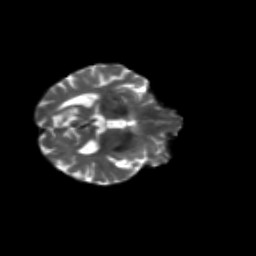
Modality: T2w
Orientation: axial
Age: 77
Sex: female
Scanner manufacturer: siemens
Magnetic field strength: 3 T
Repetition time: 4.71 s
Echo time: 0.0906 s